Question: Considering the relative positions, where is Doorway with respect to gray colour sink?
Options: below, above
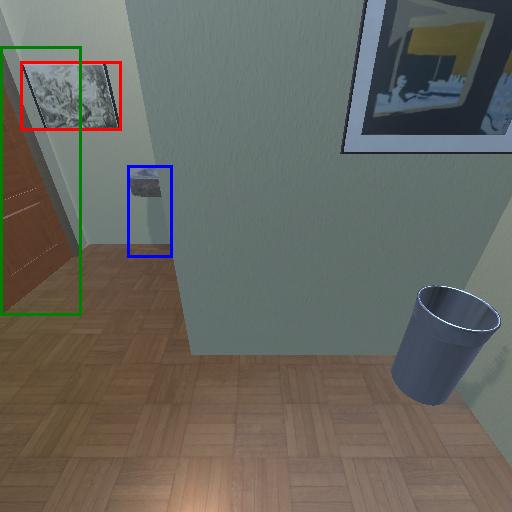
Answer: below